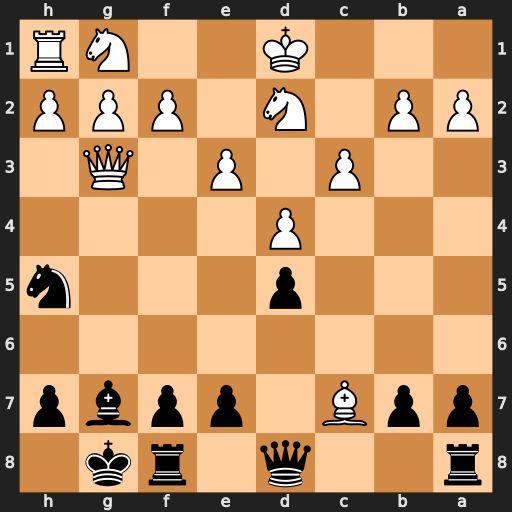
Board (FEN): r2q1rk1/ppB1ppbp/8/3p3n/3P4/2P1P1Q1/PP1N1PPP/3K2NR
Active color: b
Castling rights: -
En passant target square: -
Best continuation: Nxg3 Bxd8 Nxh1